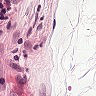
Metastatic tissue present: no